Question: I'm trying to format a column of numbers in rails - using 'number_to_currency'. I want to display negative numbers with ()s - which is easy to do using the 'negative_format' option. However, when I do this, the decimal points in a column of numbers doesn't line up. I want to add a trailing space to the format for positive numbers - '%u%n', only I don't know how to do that - can anyone give me the right way to format in a trailing space?

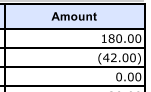
Answer: There are a couple of ways you can pad the positive numbers with a little bit of space, either:
1. Use a fixed width font and a nonbreaking space
2. Apply a class to the enclosing element of your positive numbers (or wrap in a span) and then use internal padding to add space to the right.
The first approach mixes presentation with content, but has the advantage of working with any font size (or user resized fonts). With the second solution your HTML is cleaner and in well-behaved browsers things will work well, but your mileage will vary with less modern ones.
Here's a quick implementation of the first option:
'''
def pad_positives(number_string)
unless number_string[0,1] == '('
number_string += '%nbsp;'
end
number_string
end
'''
You could drop this in your appropriate helper file and then do something like this in your view:
'''
<%= pad_positives(number_to_currency(number, ...)) %>
'''
Note this function expects a string, so it will choke if you pass it a number. Hope this helps!